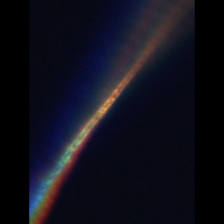
Taxon: Guinardia
Group: Diatoms